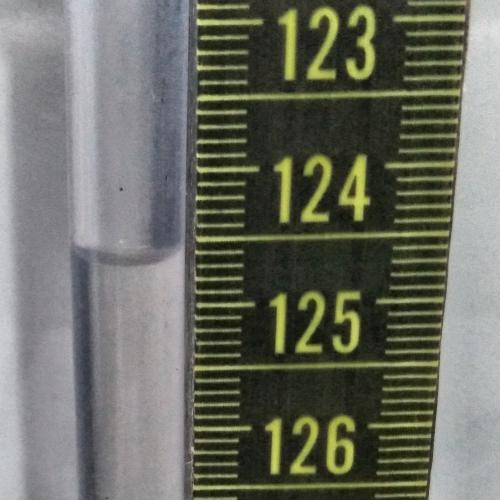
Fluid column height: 124.6 cm